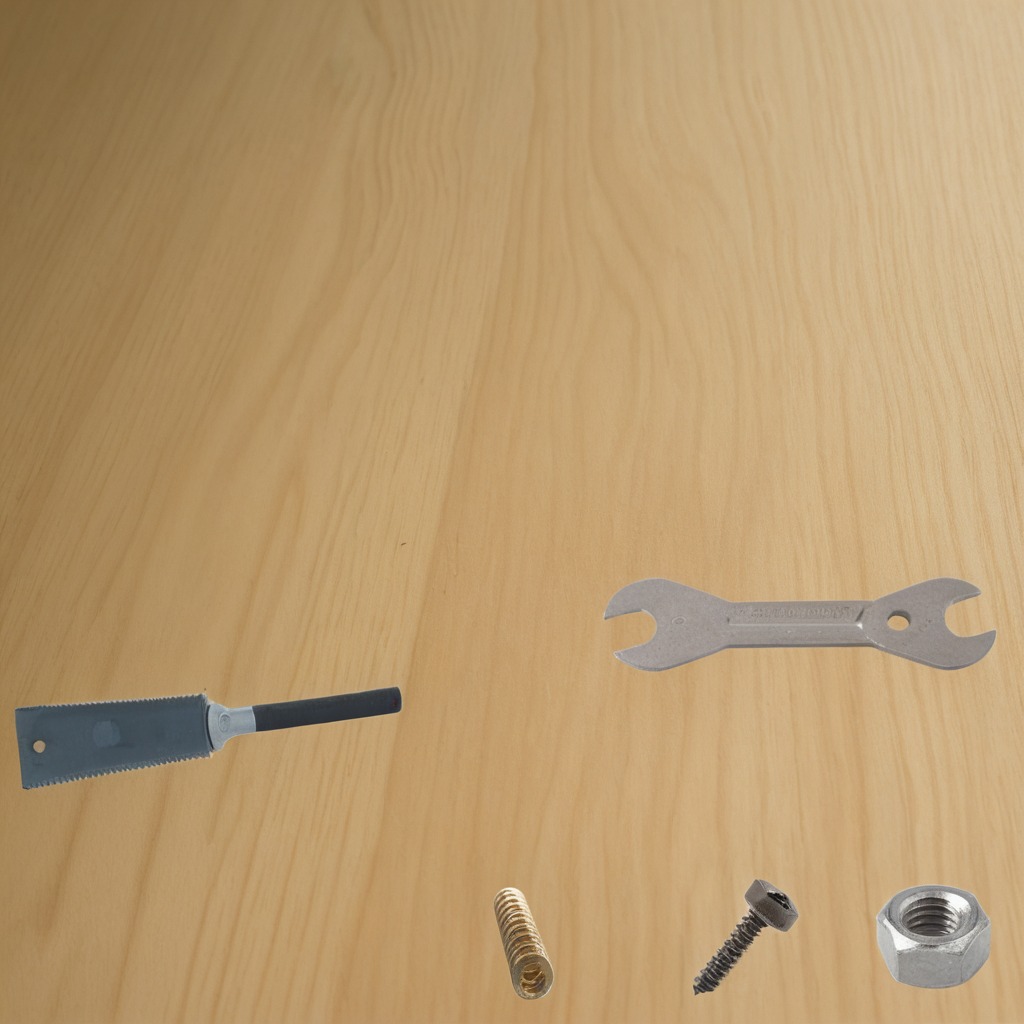
A metal machine screw, a coiled metal spring, a handheld metal saw, a metal nut, and a wrench are lying on a plywood surface in a paint workshop lit by afternoon window light.